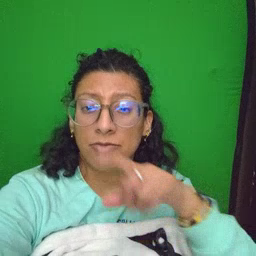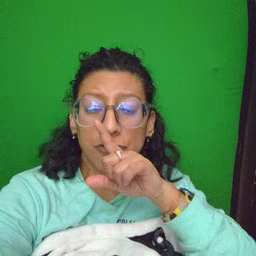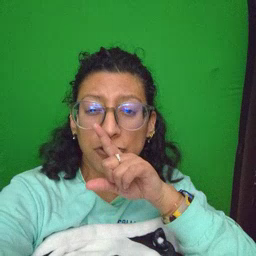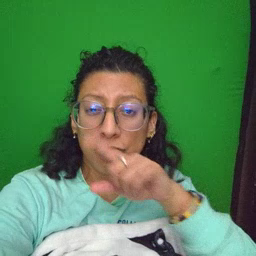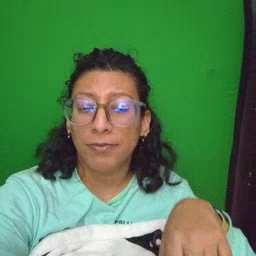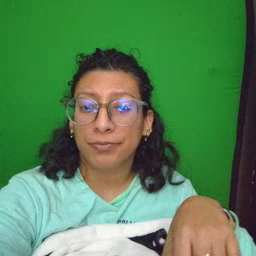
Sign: shhh